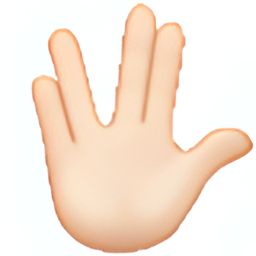
Name: raised hand with part between middle and ring fingers
Emoji: 🖖🏻
Group: People & Body
Sub-group: hand-fingers-open